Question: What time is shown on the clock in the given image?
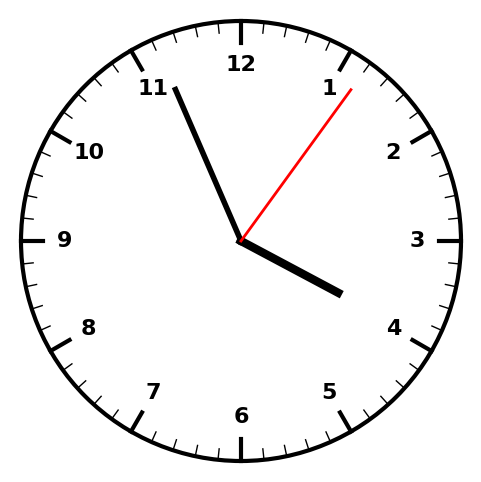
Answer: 03:56:06